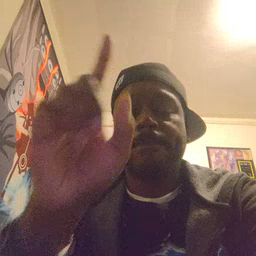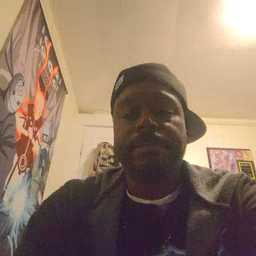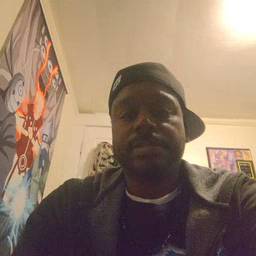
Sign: up